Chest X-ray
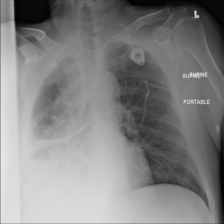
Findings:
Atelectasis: negative
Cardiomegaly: negative
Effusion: negative
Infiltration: negative
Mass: negative
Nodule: negative
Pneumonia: negative
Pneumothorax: negative
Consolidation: negative
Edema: negative
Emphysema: negative
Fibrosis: negative
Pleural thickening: negative
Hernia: negative